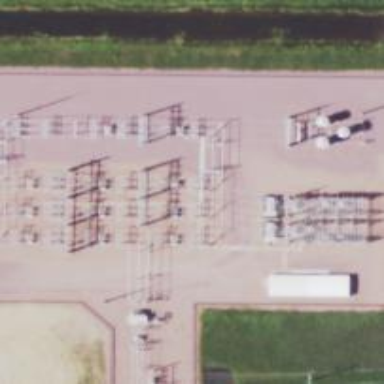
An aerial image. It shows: Switch used for power control.